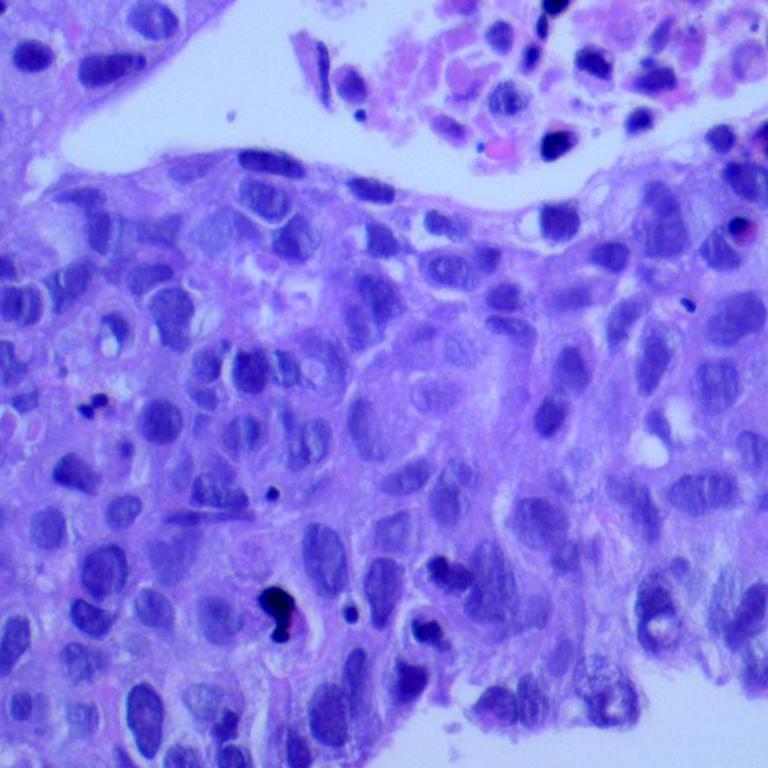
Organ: lung
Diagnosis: squamous carcinomas